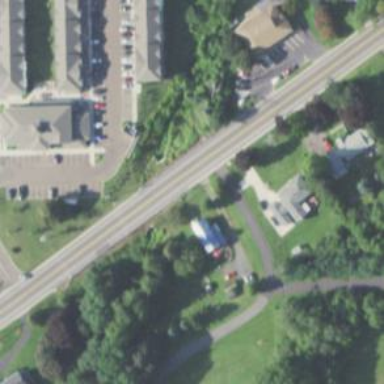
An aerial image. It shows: Asphalt road designated as trunk highway.